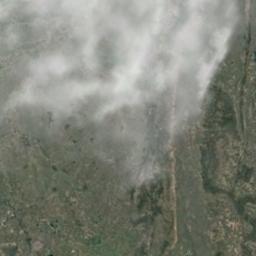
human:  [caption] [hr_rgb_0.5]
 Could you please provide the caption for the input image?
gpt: The white cloud is above bare land .

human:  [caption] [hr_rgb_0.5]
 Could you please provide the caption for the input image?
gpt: A thin cloud floats on the azure sea .

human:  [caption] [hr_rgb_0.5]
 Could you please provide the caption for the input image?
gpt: White clouds on green earth .

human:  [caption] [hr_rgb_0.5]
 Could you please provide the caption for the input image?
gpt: The stratus clouds are located above the land covered by some vegetation and some lakes and rivers are on the land .

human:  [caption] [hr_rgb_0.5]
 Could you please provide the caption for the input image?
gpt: A few slices of white clouds over a green land .